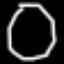
Label: octagon